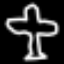
Label: airplane